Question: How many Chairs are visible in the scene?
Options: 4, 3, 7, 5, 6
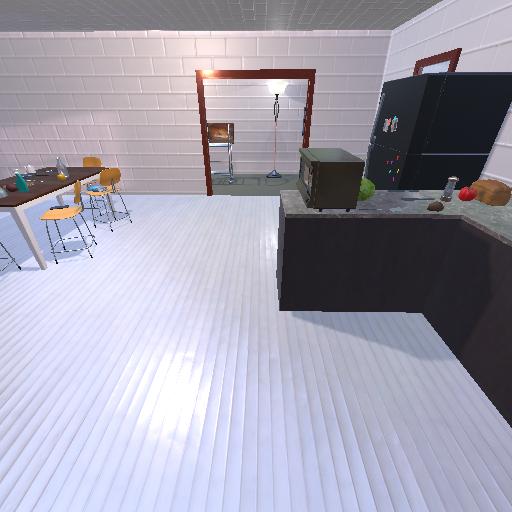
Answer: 4